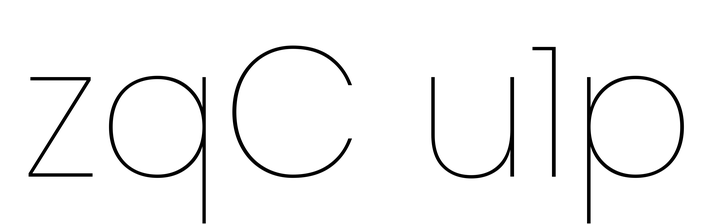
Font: Poppins-Thin